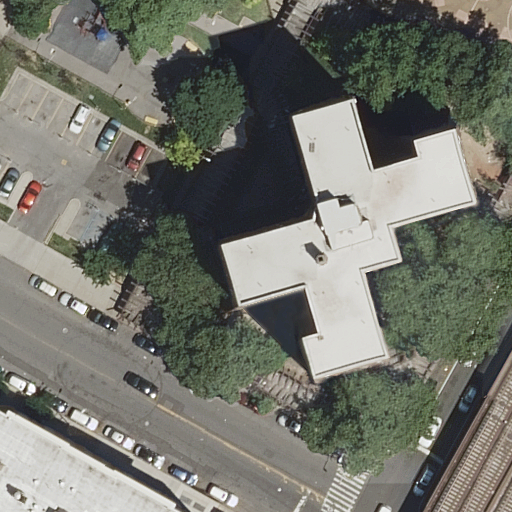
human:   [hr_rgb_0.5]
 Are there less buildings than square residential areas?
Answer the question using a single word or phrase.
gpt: no

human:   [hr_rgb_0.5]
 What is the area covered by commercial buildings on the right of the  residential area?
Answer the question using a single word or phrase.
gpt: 0m2

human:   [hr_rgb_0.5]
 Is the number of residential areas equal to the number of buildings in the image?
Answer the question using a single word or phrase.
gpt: no

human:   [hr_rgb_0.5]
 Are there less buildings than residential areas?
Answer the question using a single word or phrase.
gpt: no

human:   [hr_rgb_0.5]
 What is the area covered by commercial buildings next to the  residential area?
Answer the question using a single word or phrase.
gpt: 0m2

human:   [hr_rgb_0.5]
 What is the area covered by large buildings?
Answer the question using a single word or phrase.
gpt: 1157m2

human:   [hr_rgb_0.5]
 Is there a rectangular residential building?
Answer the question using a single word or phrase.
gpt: yes

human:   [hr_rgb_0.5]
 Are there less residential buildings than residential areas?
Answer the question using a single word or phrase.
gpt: no

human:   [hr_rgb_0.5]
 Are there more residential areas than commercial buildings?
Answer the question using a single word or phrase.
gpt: yes

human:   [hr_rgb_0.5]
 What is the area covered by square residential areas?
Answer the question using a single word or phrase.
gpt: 0m2

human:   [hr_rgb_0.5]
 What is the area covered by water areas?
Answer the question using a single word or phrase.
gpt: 0m2

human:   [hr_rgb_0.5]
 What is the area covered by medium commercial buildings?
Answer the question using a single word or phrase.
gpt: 0m2

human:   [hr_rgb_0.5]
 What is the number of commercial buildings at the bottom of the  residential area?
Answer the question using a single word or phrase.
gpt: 0

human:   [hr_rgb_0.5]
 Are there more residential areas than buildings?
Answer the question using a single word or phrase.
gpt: no

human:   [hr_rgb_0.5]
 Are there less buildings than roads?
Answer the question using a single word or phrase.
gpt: yes

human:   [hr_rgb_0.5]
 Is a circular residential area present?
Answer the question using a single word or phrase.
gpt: no

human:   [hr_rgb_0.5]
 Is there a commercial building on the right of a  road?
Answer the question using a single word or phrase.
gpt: no

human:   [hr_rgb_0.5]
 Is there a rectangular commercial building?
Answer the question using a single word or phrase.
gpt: no

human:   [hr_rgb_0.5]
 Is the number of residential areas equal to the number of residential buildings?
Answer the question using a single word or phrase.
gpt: no

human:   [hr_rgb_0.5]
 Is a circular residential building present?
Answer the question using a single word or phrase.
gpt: no

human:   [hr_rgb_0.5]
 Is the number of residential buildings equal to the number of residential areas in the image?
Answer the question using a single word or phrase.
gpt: no

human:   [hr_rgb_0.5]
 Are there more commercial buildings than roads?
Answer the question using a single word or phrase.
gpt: no

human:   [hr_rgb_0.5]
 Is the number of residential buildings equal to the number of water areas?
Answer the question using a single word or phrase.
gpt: no

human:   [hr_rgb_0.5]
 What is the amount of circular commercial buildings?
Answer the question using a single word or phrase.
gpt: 0

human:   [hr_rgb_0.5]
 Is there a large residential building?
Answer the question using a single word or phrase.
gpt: yes

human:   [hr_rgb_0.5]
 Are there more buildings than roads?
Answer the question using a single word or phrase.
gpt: no

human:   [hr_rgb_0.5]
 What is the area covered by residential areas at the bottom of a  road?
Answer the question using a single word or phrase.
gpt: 0m2

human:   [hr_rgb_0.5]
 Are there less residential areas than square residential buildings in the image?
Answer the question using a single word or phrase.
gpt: no

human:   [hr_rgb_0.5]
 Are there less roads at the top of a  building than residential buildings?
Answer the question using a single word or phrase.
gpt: no

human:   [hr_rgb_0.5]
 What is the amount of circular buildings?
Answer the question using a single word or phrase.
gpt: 0

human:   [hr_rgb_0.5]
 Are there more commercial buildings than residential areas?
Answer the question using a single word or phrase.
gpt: no

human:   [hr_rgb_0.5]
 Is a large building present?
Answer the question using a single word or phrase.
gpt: yes

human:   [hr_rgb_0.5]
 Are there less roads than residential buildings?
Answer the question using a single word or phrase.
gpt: no

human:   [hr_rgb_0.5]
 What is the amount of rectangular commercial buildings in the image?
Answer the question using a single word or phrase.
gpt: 0

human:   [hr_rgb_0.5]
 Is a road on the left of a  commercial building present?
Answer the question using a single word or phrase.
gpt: no

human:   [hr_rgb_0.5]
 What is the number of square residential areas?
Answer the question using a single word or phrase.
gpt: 0